Field crop: maize
Growth stage: 2
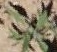
Species: atriplex